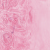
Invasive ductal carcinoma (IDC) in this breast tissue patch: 0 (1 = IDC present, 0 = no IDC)